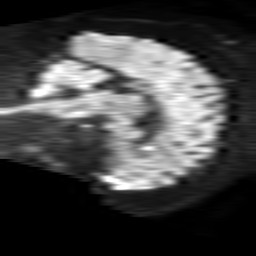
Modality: TRACE
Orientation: sagittal
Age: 46
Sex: female
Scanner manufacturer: philips
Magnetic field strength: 1.5 T
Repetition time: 4.6 s
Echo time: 0.08631 s